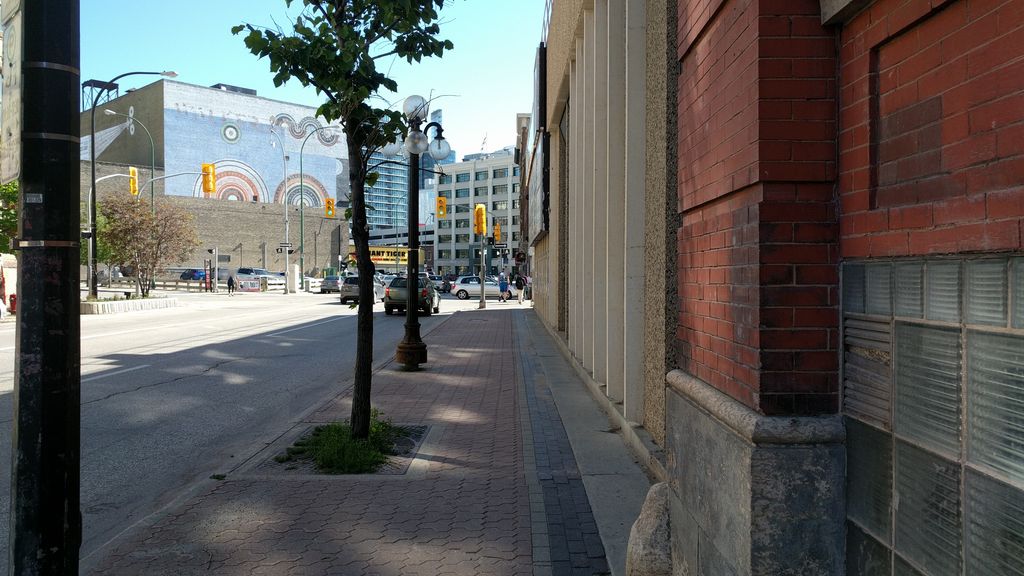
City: winnipeg